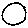
Label: circle